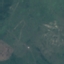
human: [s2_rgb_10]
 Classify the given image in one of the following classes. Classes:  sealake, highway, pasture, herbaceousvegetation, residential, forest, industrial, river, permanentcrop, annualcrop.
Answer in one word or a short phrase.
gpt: Pasture